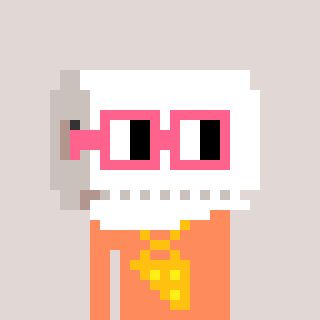
a pixel art character with square pink glasses, a toiletpaper-full-shaped head and a peachy-colored body on a warm background